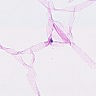
Metastatic tissue present: no